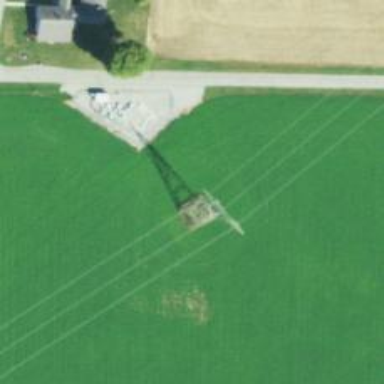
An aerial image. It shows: Lattice structure tower used for power distribution.